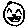
Label: smiley face